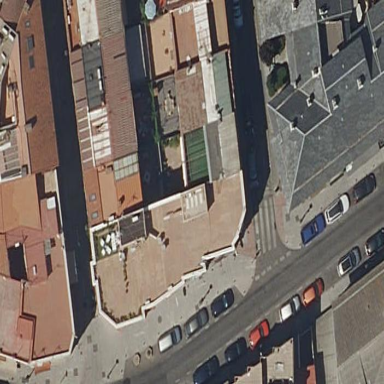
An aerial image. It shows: Building.